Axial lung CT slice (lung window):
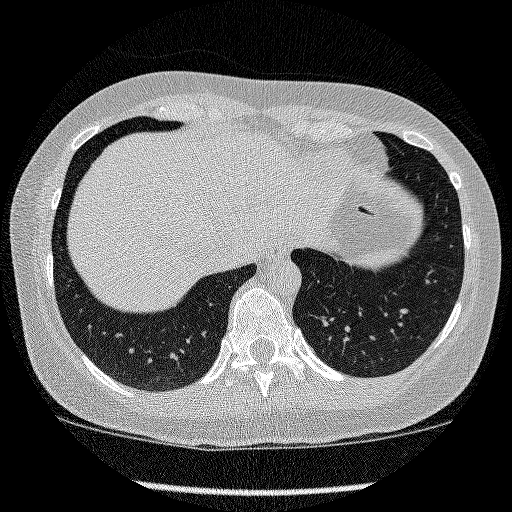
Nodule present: no